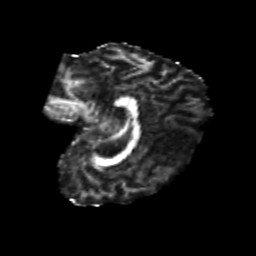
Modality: FA
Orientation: sagittal
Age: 20
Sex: female
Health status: healthy
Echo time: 0.074 s